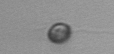
Label: flagellate